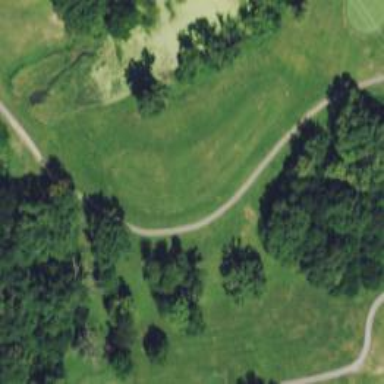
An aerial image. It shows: Path for both road and golf.